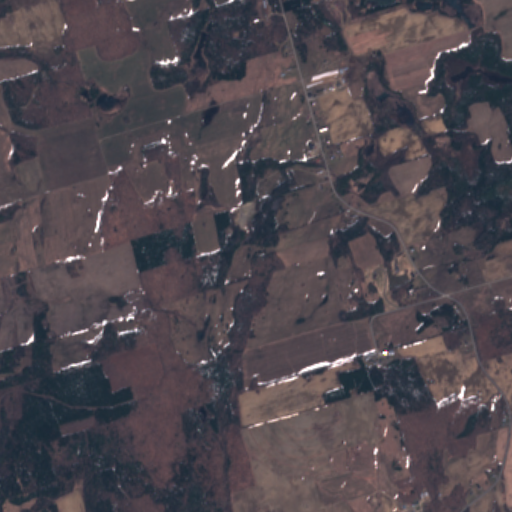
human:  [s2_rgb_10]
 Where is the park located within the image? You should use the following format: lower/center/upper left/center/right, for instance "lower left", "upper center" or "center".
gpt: The park is located in the upper center of the image.
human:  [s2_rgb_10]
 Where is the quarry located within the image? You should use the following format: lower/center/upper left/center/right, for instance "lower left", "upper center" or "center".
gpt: The quarry is located in the upper center of the image.
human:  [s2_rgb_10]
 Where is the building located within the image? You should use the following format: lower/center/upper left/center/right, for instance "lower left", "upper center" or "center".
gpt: There is no building in the image.